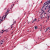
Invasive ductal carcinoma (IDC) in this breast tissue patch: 0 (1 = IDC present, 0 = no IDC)